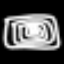
Label: square